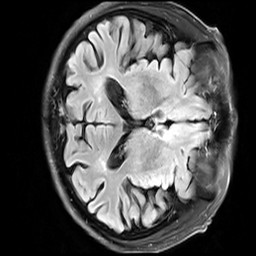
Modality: FLAIR
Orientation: axial
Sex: male
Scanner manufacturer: siemens
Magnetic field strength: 3 T
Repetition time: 10 s
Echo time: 0.09 s